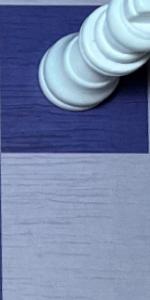
Label: Empty